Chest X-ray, PA view. Patient: 53 years old, sex M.
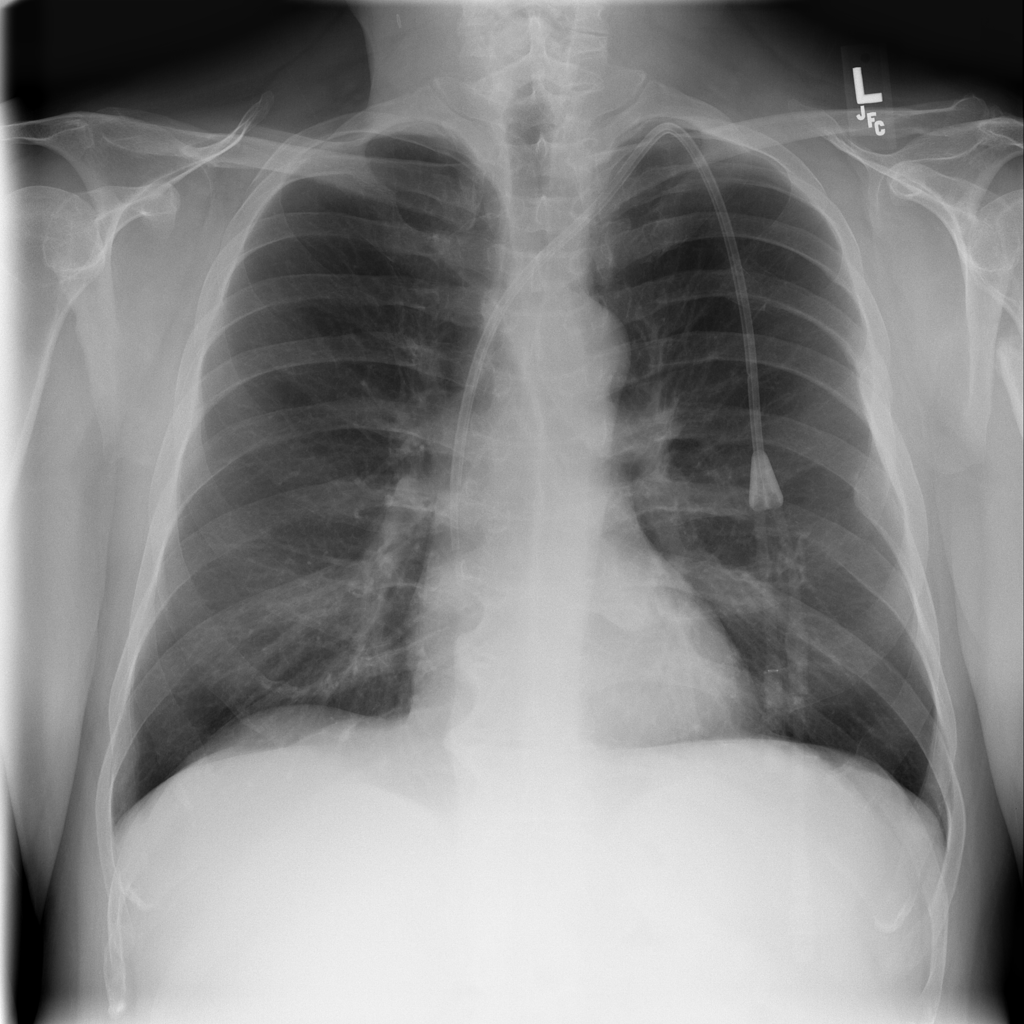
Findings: No Finding